Question: So I have a custom UICollectionViewCell with a UIWebview inside and when I load up my collection view the html loads inside the web view just fine but I am not able to interact with it (scroll, zoom, etc). Its as if the web view has userinteraction disabled (but thats clearly not so). Ive searched for a while now and can't seem to find a solution to this...
Heres the snippet of code I'm using to load this particular cell :
'''
cell = (WWPlayerResultsCell *) [collectionView dequeueReusableCellWithReuseIdentifier:@"statsDetailResults" forIndexPath:indexPath];
if (cell == nil) {
NSArray *nib = [[NSBundle mainBundle] loadNibNamed:@"WWPlayerResultsCell" owner:nil options:nil];
cell = [nib objectAtIndex:0];
}
[((WWPlayerResultsCell*) cell) setUrlStr:[NSString stringWithFormat:@"http://google.com"]];
[((WWPlayerResultsCell*) cell) loadWebView];
return cell;
'''

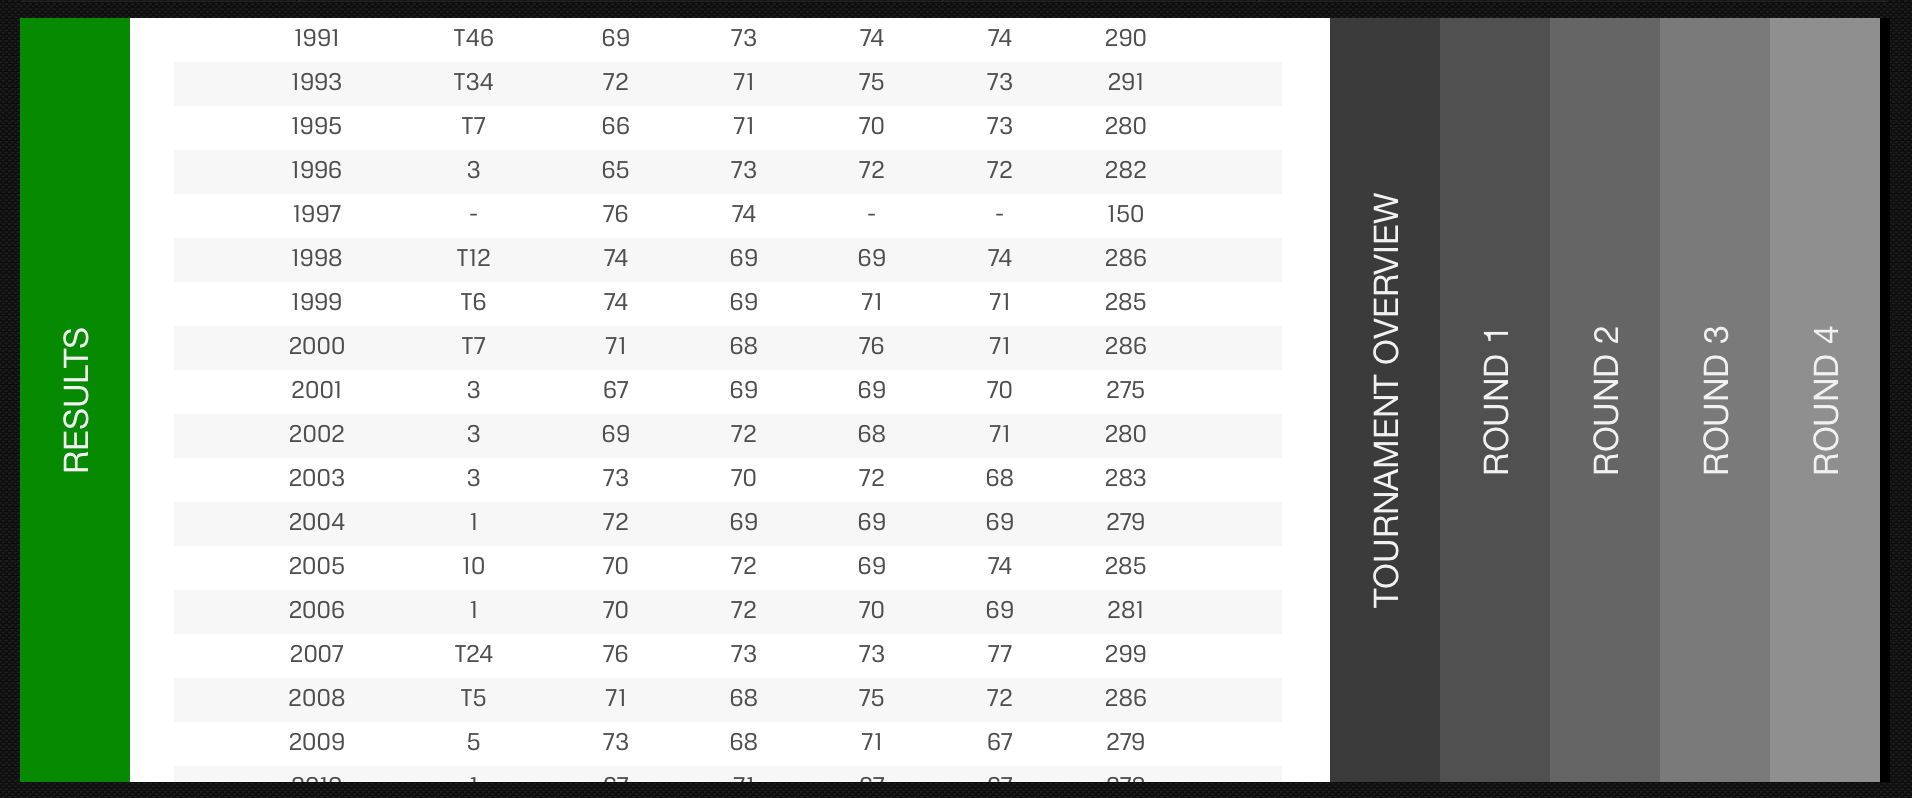
Answer: Found the solution...apparently the top view (view at [nib objectAtIndex:0];) was set to UIView instead of a UICollectionViewCell. Made this change in IB and all was well..silly mistake.